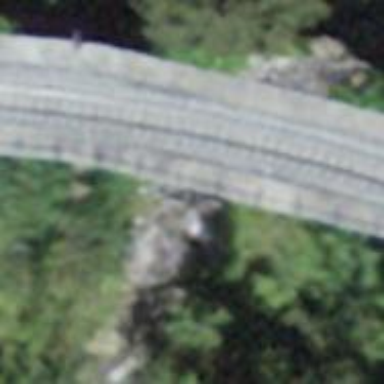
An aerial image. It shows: Narrow gauge railway bridge with electrified contact lines.